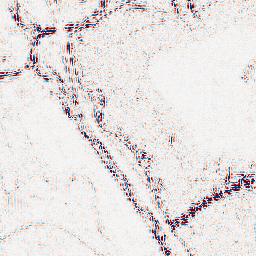
Category: wavelet
Decomposition family: wavelet_biorthogonal
Decomposition parameters: wavelet: bior2.4
level: 2
Upsampling method: cubic_catmull_rom
Upsampling parameters: scale: 2
Upsampling scale: 2